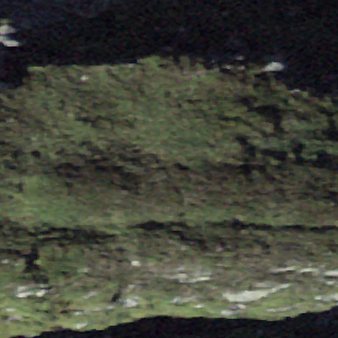
Label: other